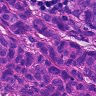
Metastatic tissue present: yes